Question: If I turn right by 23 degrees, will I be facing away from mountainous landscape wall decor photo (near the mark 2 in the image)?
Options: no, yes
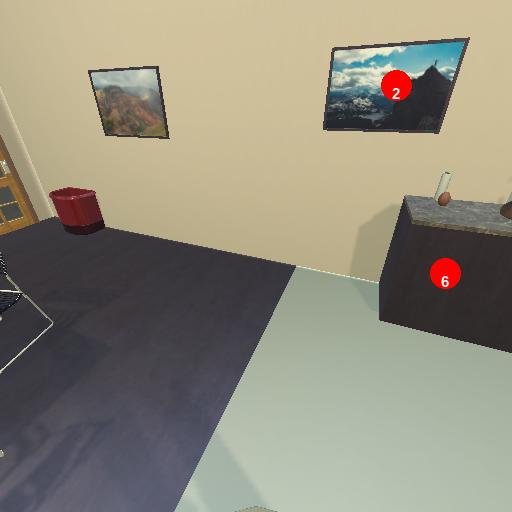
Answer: no